Aerial crown-view tile of a tropical tree (Barro Colorado Island, Panama), acquired 20241216:
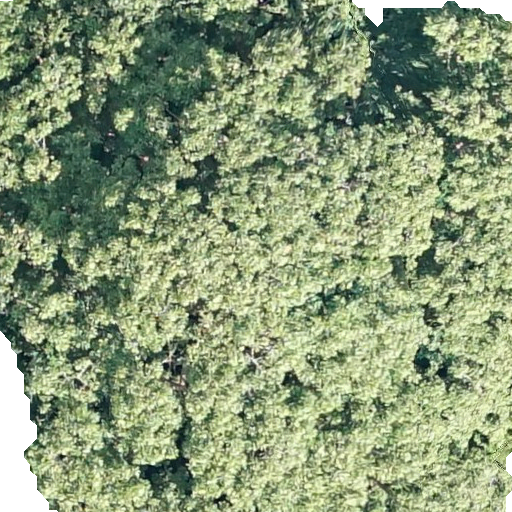
Species: Sterculia apetala
GBIF accepted scientific name: Sterculia apetala
Crown area: 506.547 m²